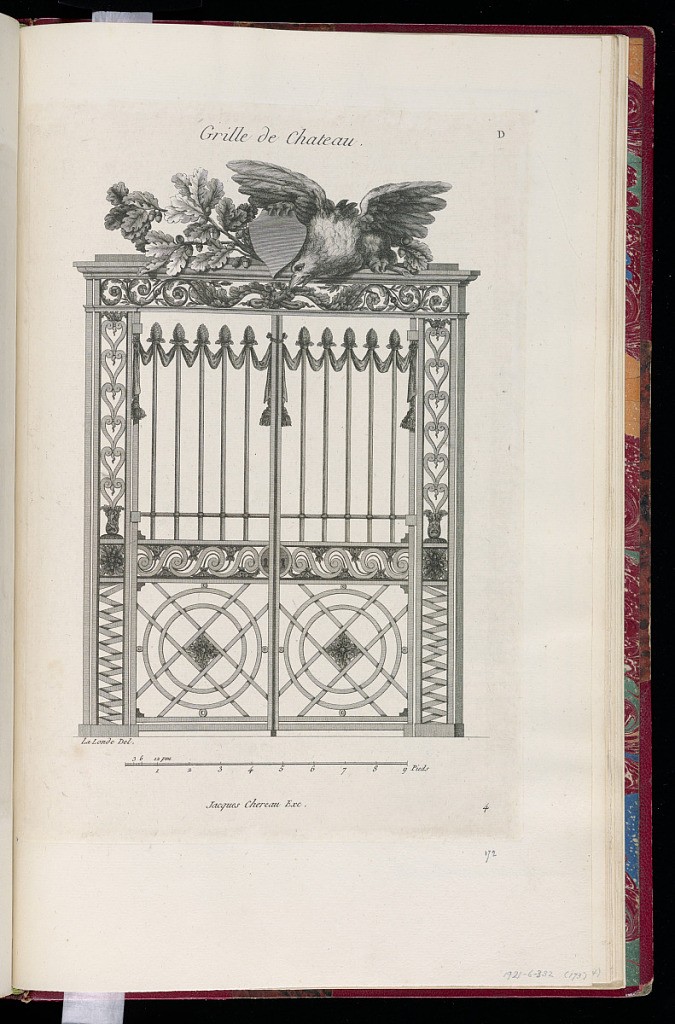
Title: Grille du Chateau
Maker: Richard de Lalonde, French, active 1780–96
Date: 1789
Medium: Etching on off-white laid paper
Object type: Print
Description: Design for an iron gate, decorated with an eagle, a coat of arms, laurel leaves, pinecones, drapery, and scrolls. The plate is signed and numbered.